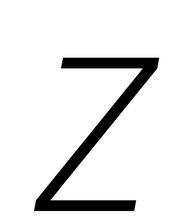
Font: Poppins-ExtraLightItalic